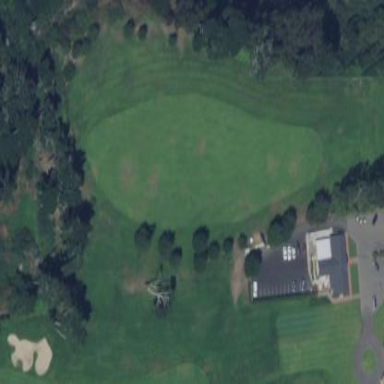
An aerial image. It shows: Golf course with lush grass.